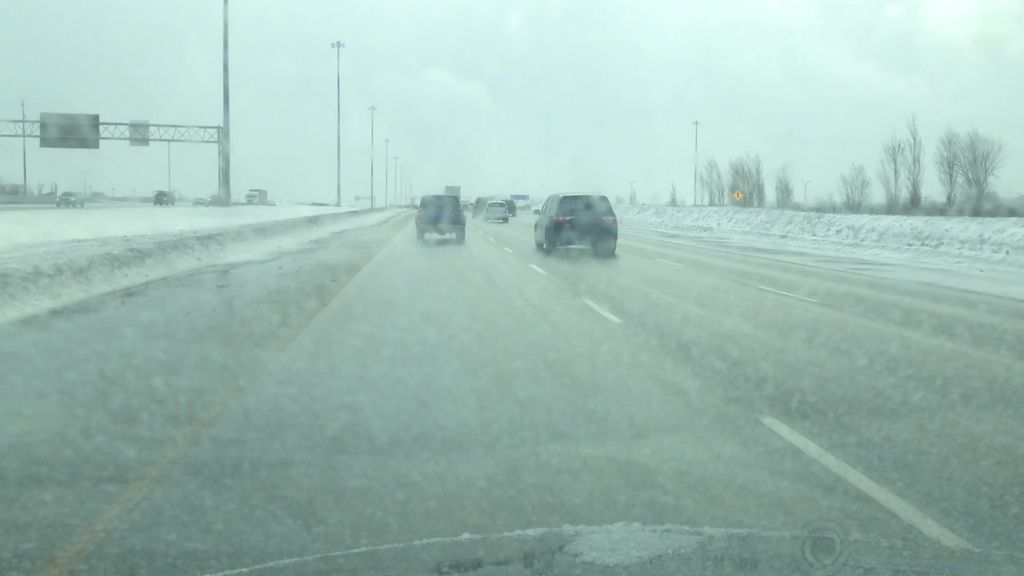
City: montreal